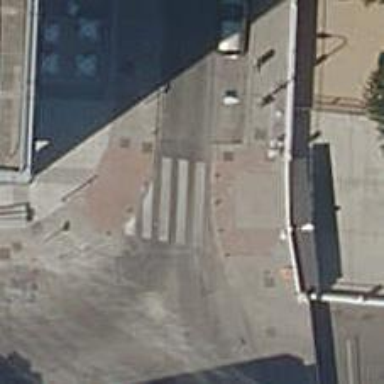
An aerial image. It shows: Footway with zebra crossing.